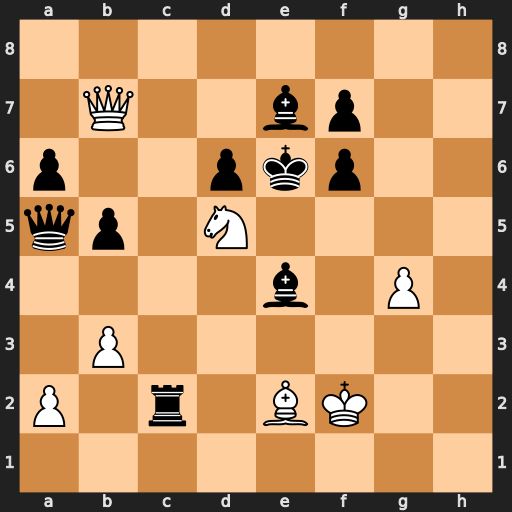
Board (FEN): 8/1Q2bp2/p2pkp2/qp1N4/4b1P1/1P6/P1r1BK2/8
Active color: w
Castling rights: -
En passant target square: -
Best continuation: Nf4+ Ke5 Qxe7+ Kd4 Qxd6+ Kc3 Qxf6+